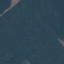
Label: Forest